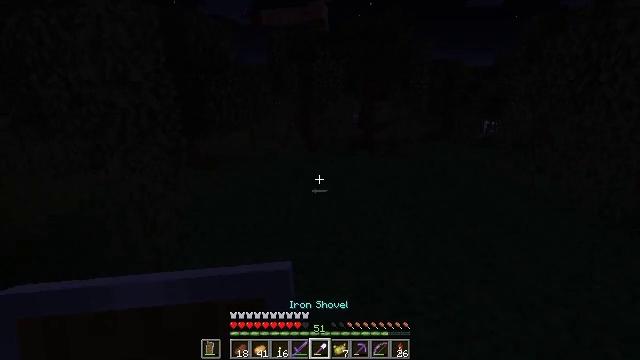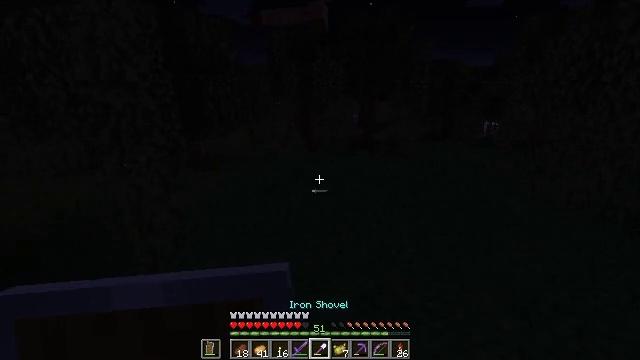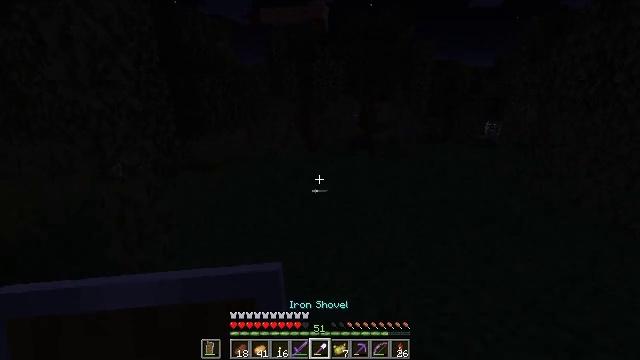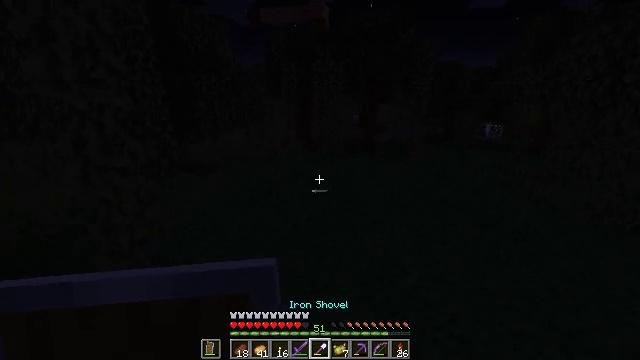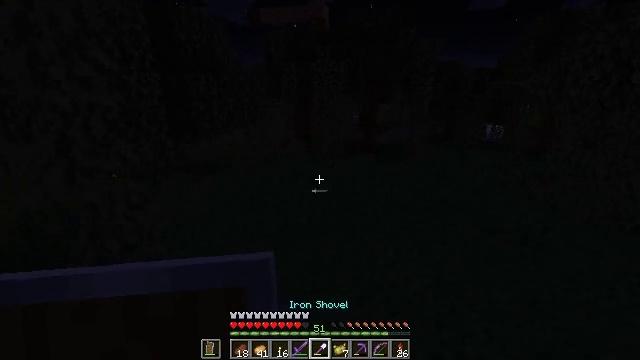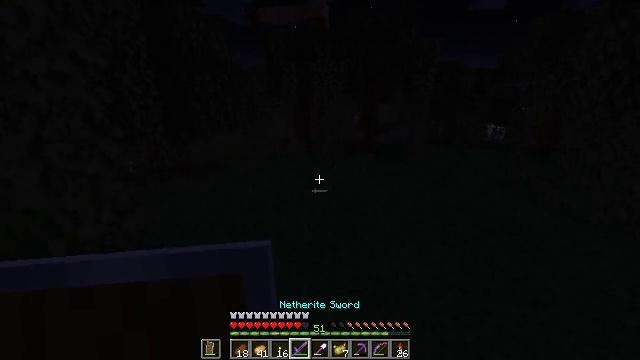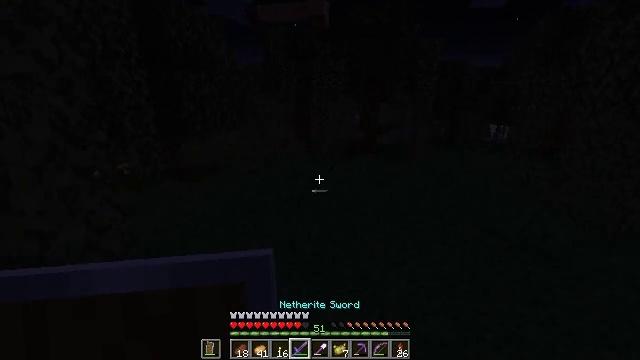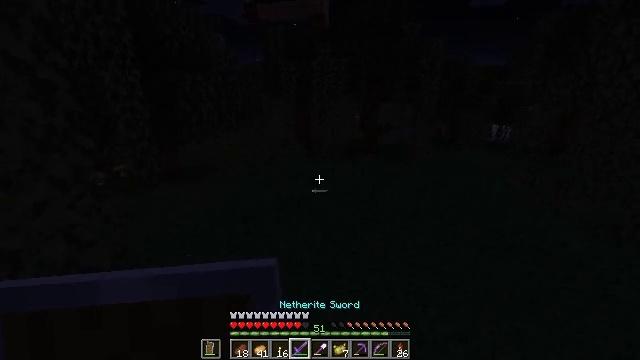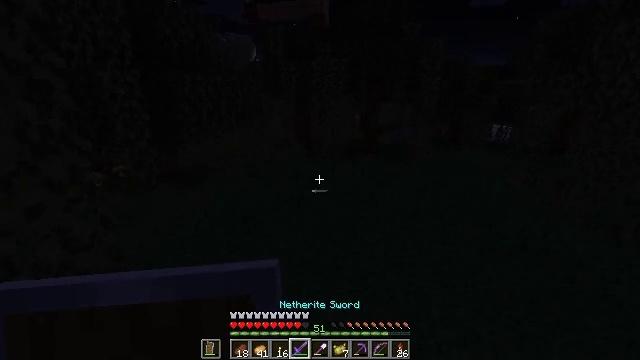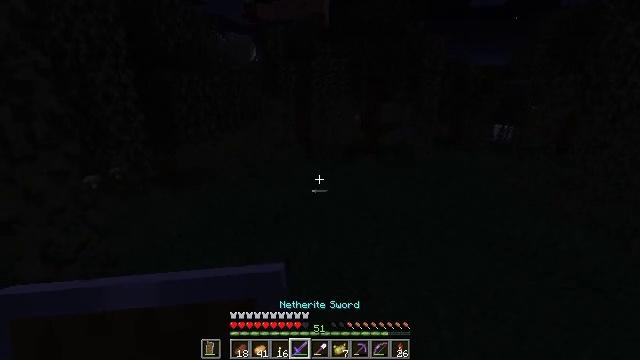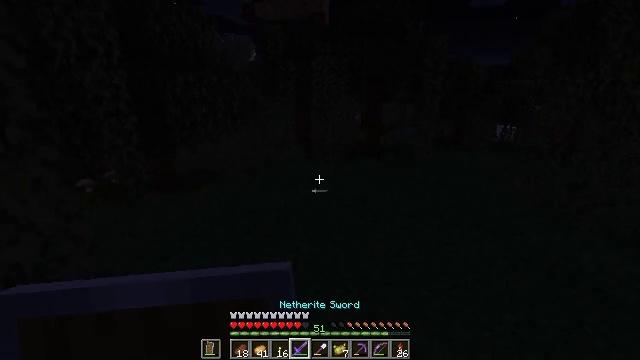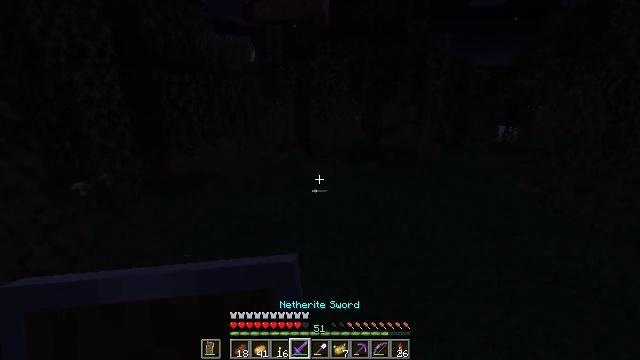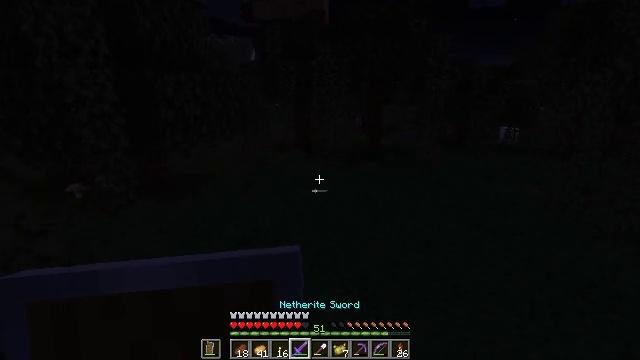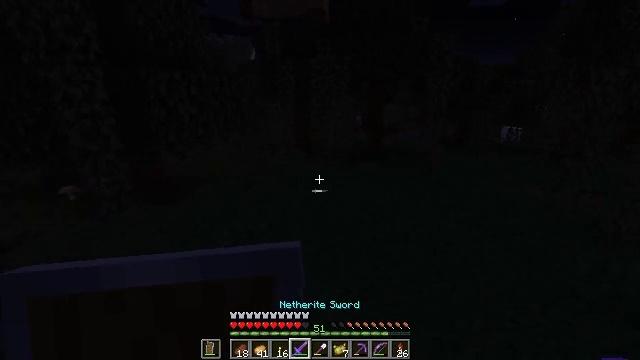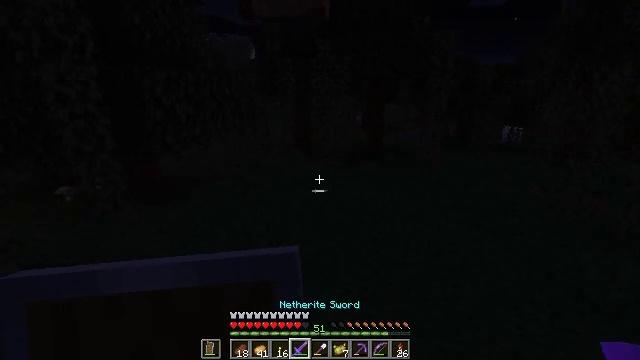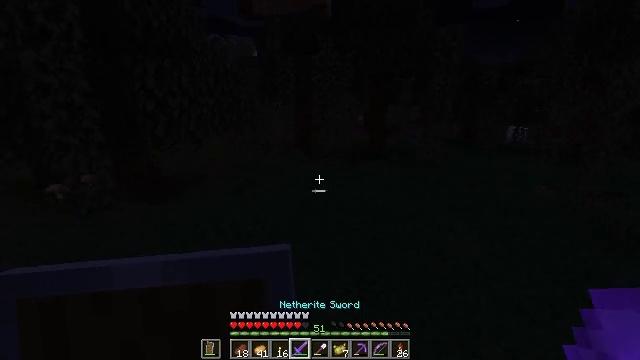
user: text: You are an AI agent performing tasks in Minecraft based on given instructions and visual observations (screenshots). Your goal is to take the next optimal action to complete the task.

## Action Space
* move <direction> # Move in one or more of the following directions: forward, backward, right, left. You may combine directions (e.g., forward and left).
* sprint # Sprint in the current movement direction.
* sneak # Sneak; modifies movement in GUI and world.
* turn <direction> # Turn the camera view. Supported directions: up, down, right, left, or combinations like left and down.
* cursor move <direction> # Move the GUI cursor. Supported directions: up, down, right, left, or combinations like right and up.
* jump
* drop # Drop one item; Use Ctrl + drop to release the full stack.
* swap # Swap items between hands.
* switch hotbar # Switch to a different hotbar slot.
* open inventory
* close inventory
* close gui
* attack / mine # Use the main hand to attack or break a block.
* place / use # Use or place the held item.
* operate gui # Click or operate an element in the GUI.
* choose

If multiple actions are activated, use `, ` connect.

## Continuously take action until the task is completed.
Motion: motion action
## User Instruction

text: Kill the slime.
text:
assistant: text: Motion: move forward
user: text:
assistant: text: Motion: move forward
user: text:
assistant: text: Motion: move forward
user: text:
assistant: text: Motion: move forward
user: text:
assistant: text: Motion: move forward
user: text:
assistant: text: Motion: move forward
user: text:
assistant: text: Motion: move forward
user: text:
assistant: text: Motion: move forward
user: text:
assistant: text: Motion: move forward
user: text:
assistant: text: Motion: move forward
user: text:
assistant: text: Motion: move forward
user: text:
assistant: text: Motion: move forward
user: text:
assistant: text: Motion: move forward
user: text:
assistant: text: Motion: move forward
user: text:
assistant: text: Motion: move forward
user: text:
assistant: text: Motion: move forward
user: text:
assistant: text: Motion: move forward
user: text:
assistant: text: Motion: move forward
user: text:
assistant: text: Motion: move forward
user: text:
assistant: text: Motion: move forward, turn up
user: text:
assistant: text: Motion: move forward, turn up
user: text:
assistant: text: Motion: move forward, turn up
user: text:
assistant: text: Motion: move forward, turn up
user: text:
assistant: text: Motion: move forward, turn up
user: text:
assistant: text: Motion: move forward, turn left and up
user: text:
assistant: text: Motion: move forward, turn up
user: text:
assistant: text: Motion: move forward, turn up
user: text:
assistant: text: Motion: move forward
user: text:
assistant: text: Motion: move forward
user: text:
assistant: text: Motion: move forward